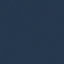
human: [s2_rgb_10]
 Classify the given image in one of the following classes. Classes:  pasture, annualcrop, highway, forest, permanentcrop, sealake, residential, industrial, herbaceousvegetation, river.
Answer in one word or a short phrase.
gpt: SeaLake